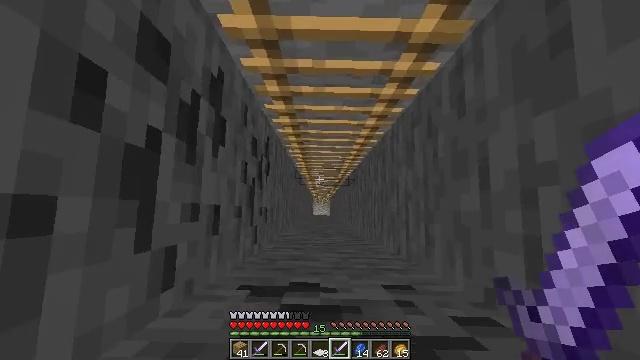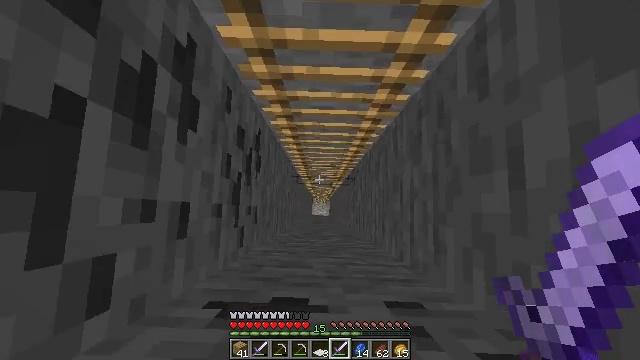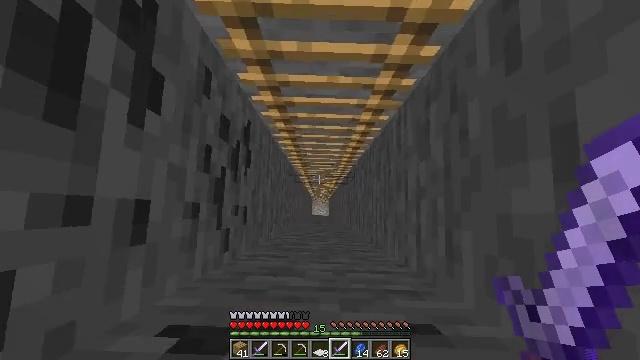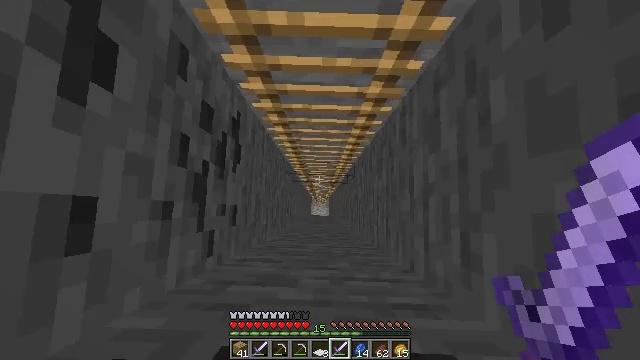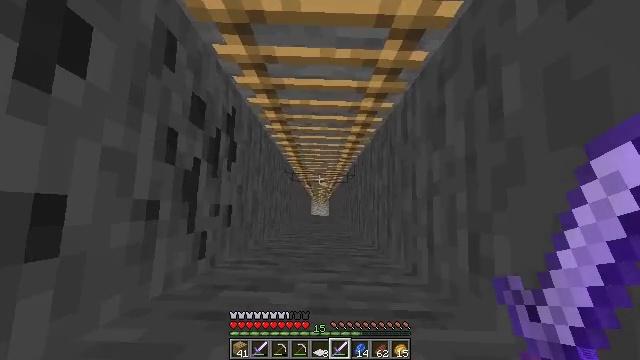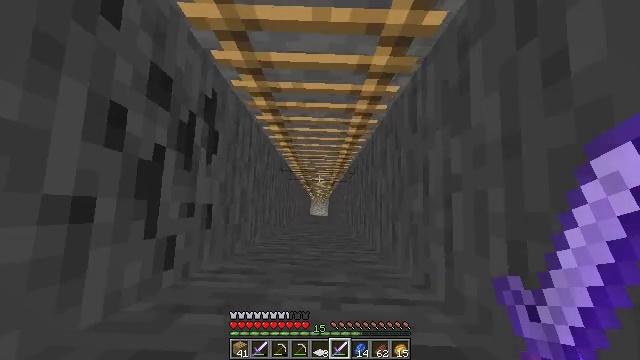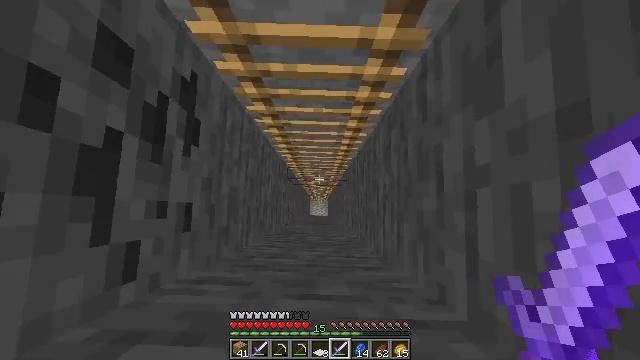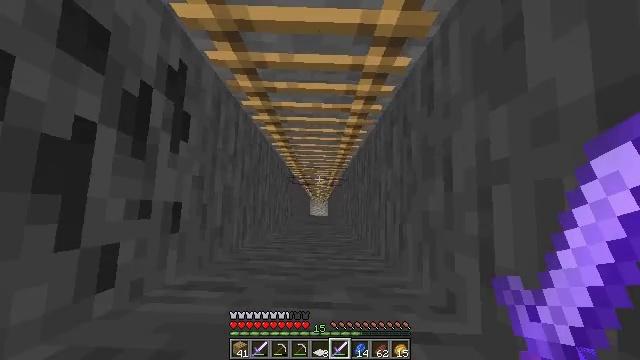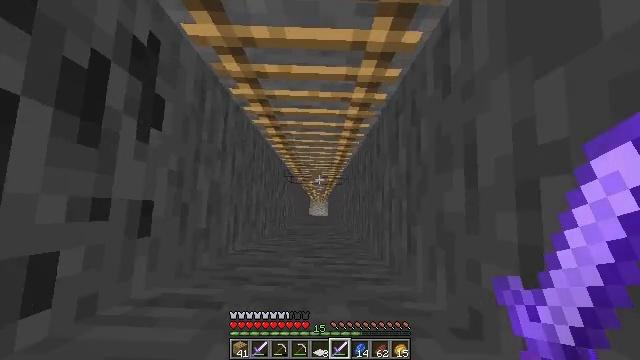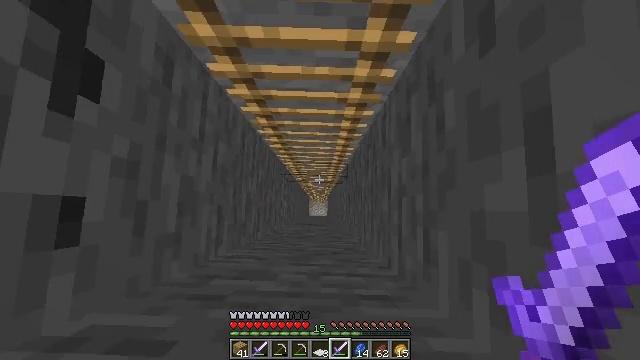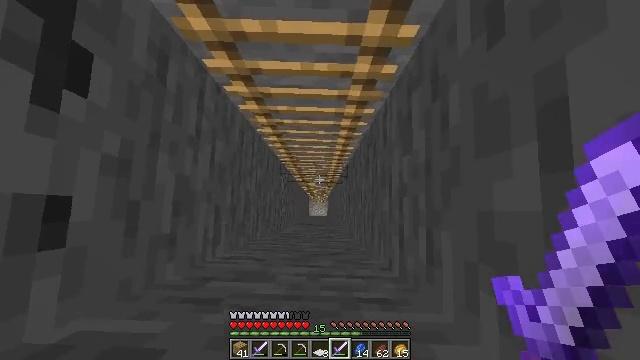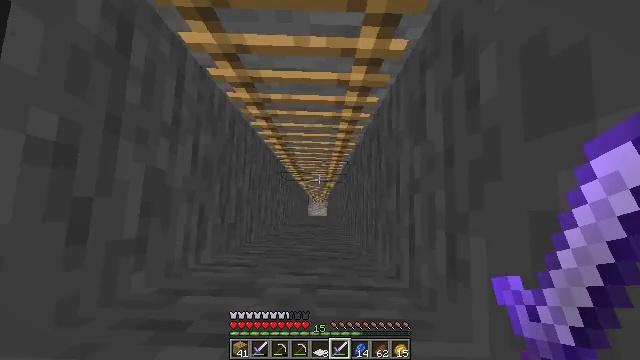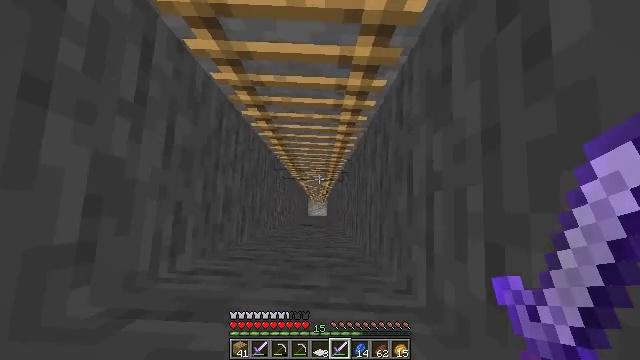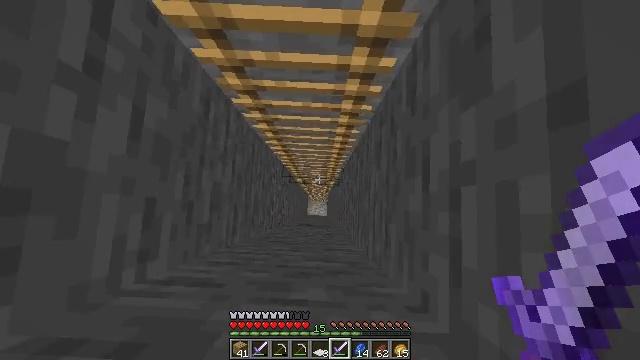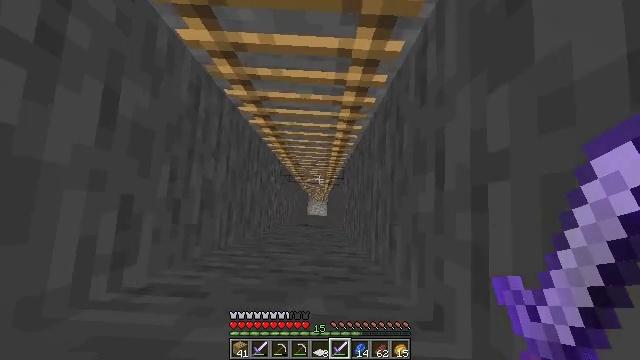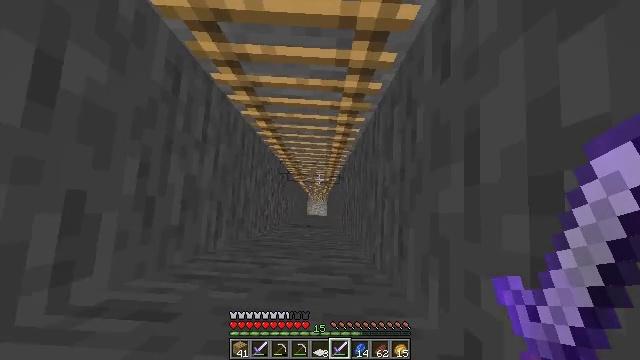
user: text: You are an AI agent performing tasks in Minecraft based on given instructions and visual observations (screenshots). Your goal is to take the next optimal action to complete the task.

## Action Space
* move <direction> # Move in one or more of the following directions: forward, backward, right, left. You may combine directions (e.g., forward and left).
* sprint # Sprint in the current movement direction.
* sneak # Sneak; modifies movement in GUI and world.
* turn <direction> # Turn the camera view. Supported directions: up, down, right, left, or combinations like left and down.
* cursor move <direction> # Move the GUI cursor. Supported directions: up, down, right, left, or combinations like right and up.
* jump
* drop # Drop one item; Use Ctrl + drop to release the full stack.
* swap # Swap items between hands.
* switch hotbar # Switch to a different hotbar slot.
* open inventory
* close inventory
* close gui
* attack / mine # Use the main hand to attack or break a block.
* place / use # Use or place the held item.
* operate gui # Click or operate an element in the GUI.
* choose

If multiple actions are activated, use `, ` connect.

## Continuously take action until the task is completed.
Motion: motion action
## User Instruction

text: Gather the jungle sapling with your hand.
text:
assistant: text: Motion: no_op
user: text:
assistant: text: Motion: no_op
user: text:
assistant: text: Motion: no_op
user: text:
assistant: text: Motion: no_op
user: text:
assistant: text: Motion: no_op
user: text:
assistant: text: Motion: no_op
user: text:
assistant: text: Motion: no_op
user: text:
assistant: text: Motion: no_op
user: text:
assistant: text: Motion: no_op
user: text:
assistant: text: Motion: no_op
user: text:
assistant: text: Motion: no_op
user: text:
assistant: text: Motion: no_op
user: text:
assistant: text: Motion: no_op
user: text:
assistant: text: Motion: no_op
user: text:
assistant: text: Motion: no_op
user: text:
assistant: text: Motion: no_op
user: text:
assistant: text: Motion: no_op
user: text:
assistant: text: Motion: no_op
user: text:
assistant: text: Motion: no_op
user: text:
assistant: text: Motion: no_op
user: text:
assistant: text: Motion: no_op
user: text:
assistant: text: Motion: no_op
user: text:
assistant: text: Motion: no_op
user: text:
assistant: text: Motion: no_op
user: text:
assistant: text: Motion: no_op
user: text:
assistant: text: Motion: no_op
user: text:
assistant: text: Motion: no_op
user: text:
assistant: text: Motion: no_op
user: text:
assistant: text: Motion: no_op
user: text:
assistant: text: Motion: no_op